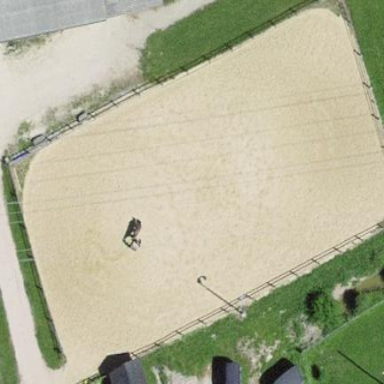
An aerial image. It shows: Equestrian pitch used for leisure and sports activities.